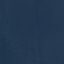
Land use / land cover: SeaLake